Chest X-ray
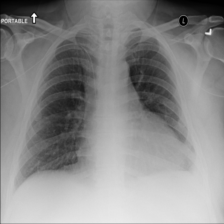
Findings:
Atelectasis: negative
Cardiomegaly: positive
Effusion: negative
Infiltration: negative
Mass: negative
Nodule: negative
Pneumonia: negative
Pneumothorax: negative
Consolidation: negative
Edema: negative
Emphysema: negative
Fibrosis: negative
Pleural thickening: negative
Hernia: negative